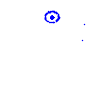
Particle: proton